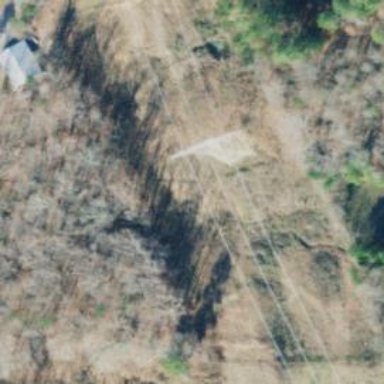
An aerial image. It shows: Lattice structure tower used for power distribution.